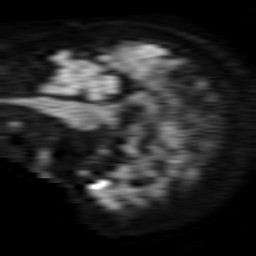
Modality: TRACE
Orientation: sagittal
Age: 80
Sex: female
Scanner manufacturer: philips
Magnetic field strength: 1.5 T
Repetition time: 3.392 s
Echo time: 0.06899 s